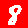
Digit: 8